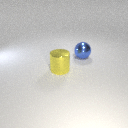
large yellow metal cylinder to the left of large blue metal sphere